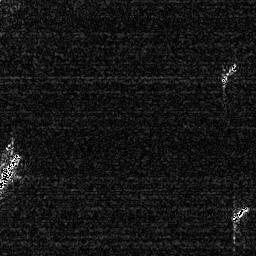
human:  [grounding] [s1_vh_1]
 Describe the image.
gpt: In the satellite image, there is  <ref>1 small ship </ref> <box>[[85, 23, 92, 33, 0]]</box> located at top right,  <ref>1 small ship </ref> <box>[[89, 79, 96, 87, 0]]</box> located at bottom right.